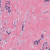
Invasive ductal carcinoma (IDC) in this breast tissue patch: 1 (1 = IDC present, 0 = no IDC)